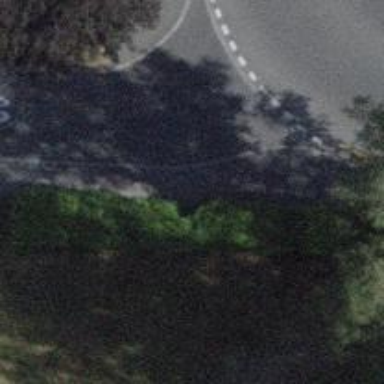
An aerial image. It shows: Kerb serving as barrier.